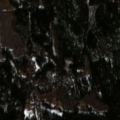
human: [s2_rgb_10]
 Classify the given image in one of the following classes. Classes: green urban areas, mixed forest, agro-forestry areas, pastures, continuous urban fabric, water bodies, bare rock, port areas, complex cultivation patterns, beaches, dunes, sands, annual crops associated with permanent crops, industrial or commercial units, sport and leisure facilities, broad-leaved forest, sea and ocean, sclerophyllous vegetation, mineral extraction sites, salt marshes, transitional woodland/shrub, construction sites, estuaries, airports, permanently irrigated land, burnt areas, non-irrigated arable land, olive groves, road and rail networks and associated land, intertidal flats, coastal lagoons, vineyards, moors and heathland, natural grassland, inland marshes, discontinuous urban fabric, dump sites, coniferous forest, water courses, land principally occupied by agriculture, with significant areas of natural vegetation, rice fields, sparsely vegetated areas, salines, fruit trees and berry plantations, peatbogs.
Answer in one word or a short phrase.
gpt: non-irrigated arable land, coniferous forest, mixed forest